Field crop: maize
Growth stage: 2
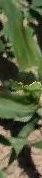
Species: maize